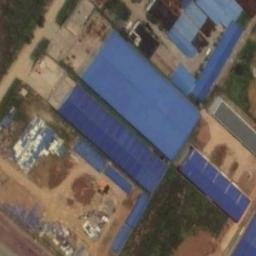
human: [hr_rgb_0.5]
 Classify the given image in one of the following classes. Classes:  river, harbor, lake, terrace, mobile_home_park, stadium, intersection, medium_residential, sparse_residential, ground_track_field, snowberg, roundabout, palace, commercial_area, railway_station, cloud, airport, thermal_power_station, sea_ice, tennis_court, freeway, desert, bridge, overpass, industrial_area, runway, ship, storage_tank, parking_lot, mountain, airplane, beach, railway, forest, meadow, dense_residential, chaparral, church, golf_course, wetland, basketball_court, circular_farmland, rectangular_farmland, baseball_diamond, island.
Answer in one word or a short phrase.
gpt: industrial_area